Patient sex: M
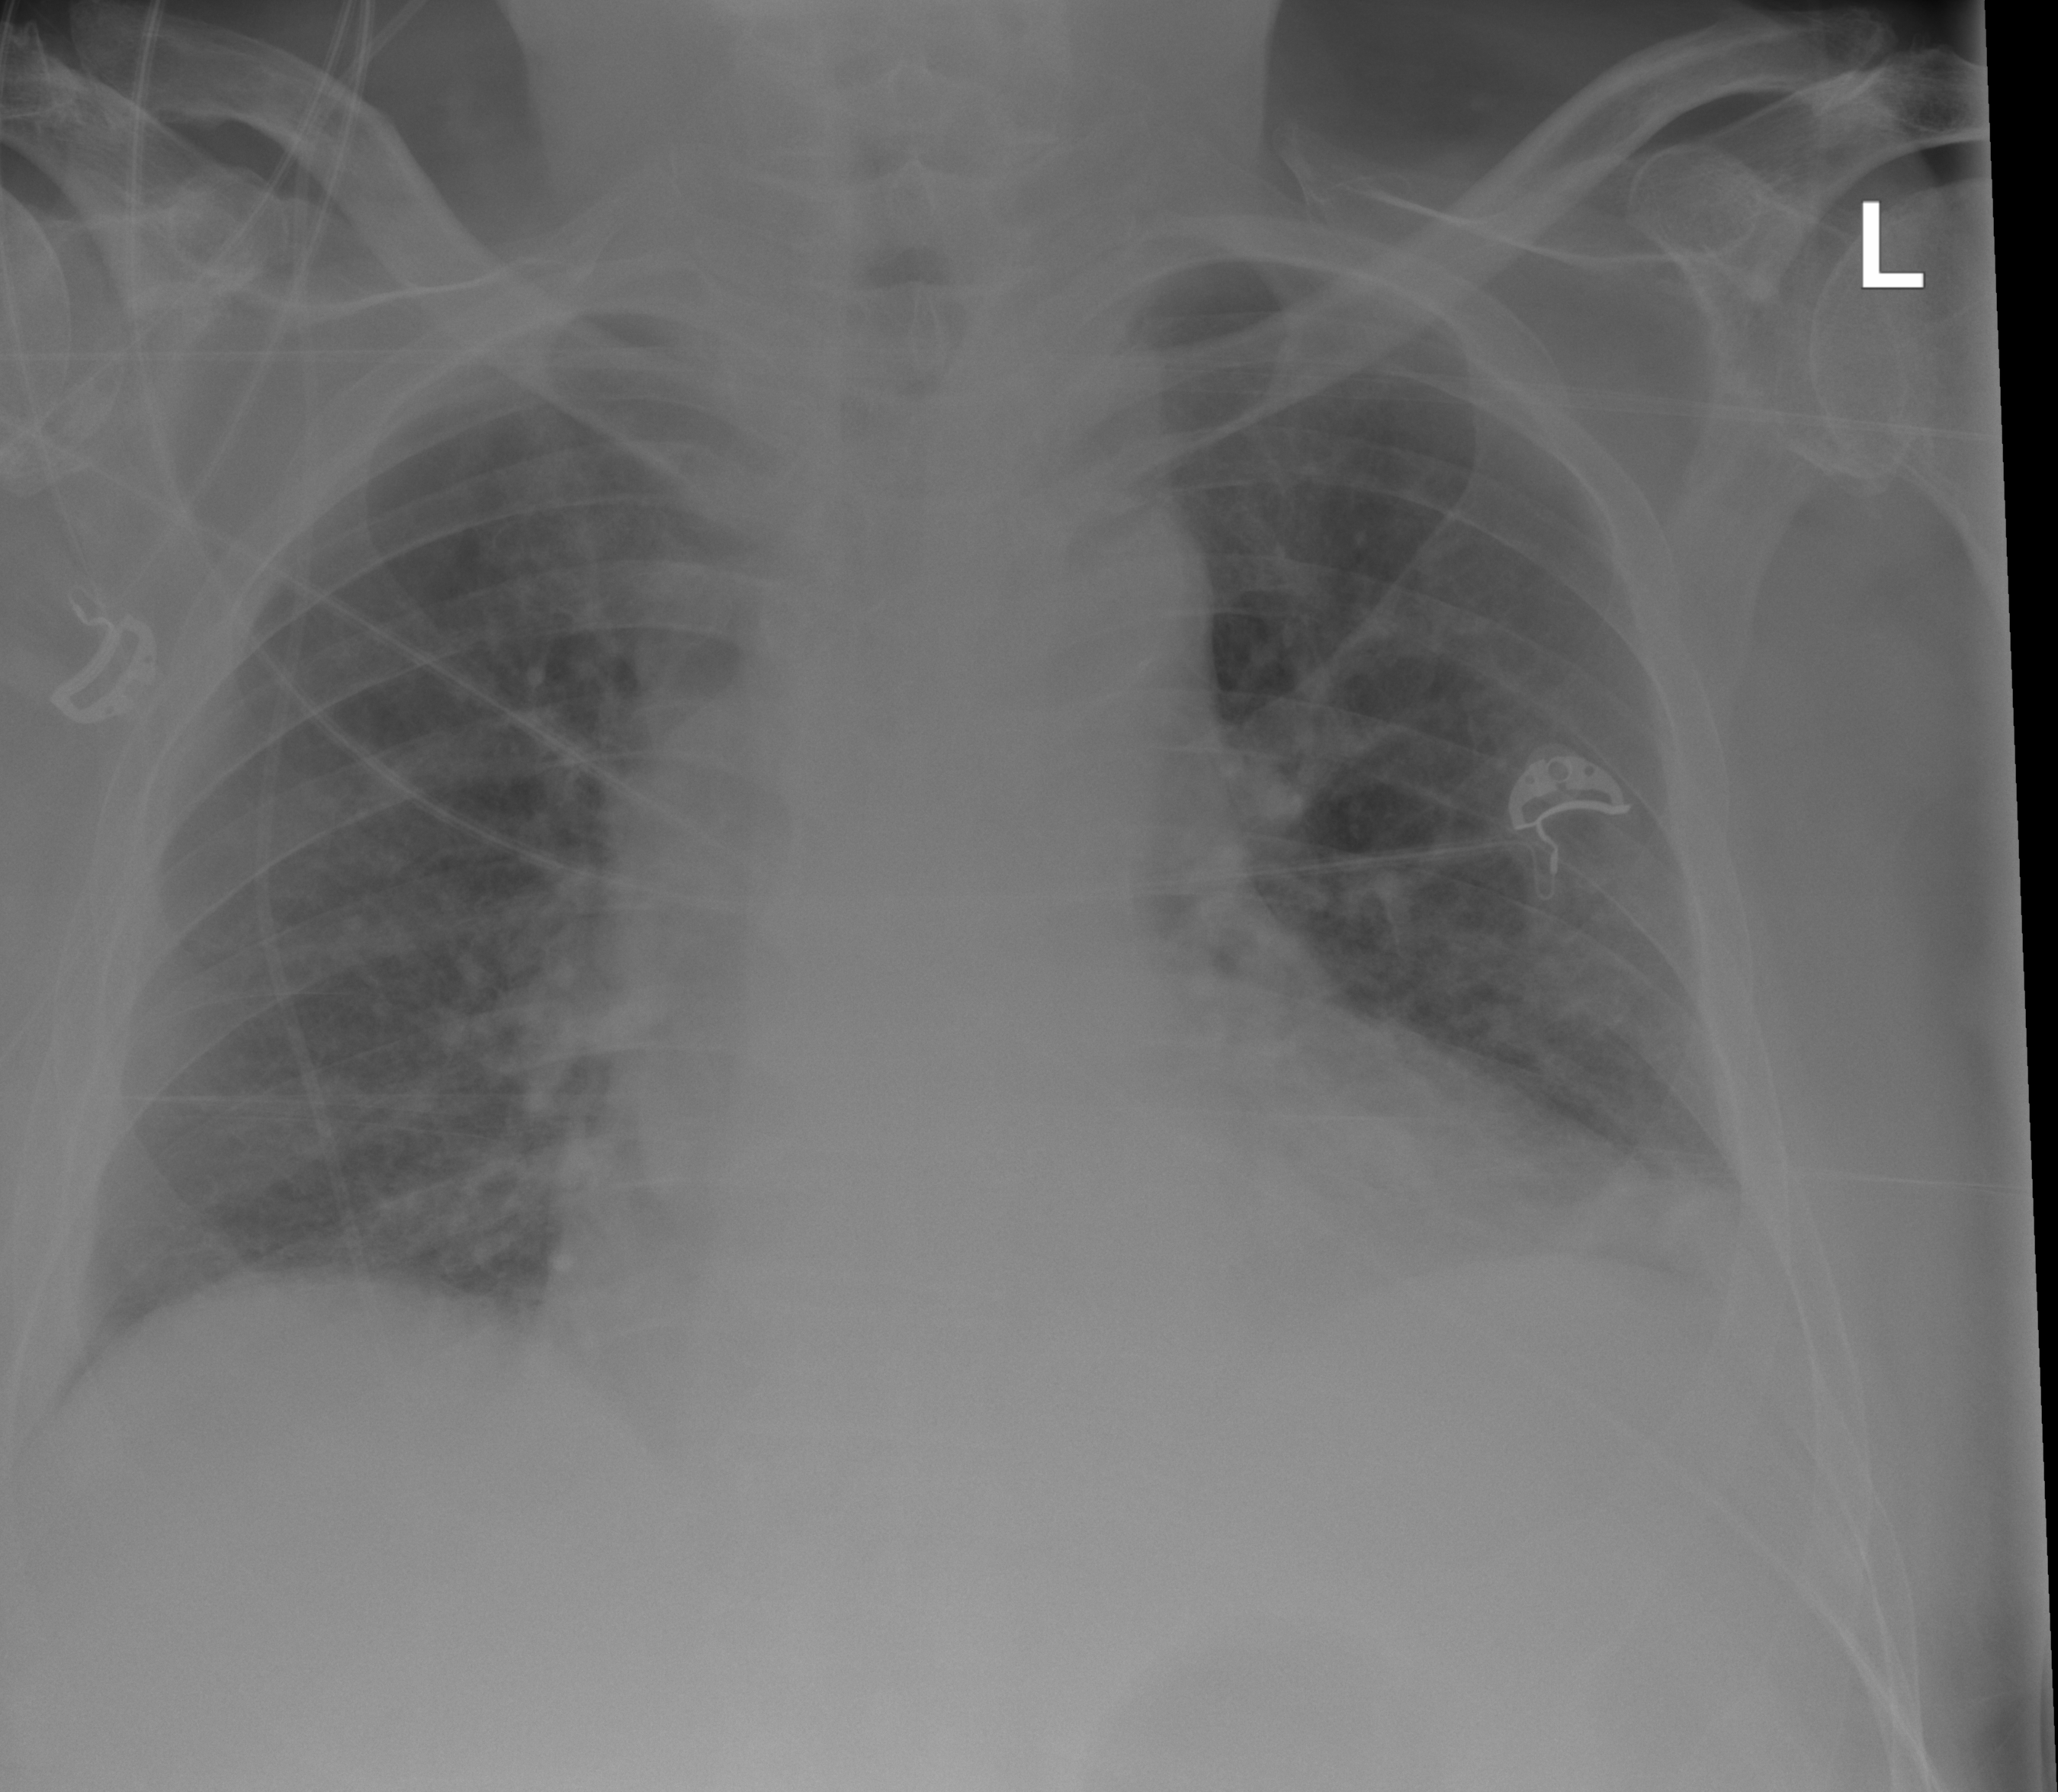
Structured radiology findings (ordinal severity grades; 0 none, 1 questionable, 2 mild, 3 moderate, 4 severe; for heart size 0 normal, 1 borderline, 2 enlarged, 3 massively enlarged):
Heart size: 1
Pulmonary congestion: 0
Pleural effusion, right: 0
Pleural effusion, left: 0
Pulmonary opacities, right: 0
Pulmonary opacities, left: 0
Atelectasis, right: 0
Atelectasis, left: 2